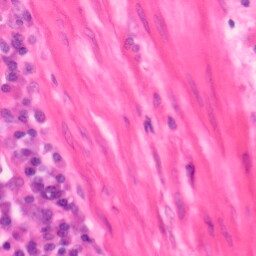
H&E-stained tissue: Colon